Question: I'm trying to save a video I recorded with google glass using surfaceView & android camera api, but I can't see the result file when I connect the glass to windows.
on ADB it's there:
'''
shell@android:/sdcard/pictures $ ls
ls
myVideo_1393761357271.mp4
myVideo_1393761421585.mp4
myVideo_1393761466723.mp4
shell@android:/sdcard/pictures $
'''
but on windows explorer my videos are not seen. even when I tried to create a directory it is not shown on windows. I tried the DCIM folder also, and same thing there.

How can I create a video file in a directory which is visible to the user?
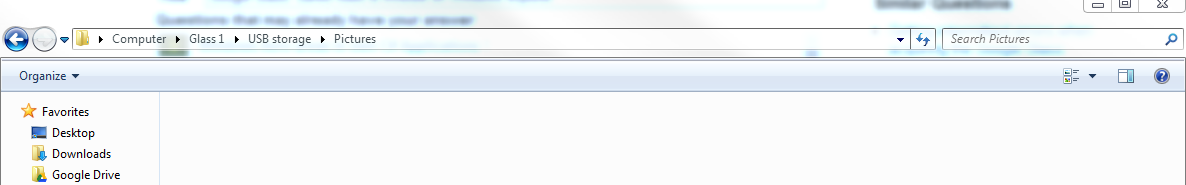
Answer: Ok, The problem was solved by itself. but only a long while after. there is a strange delay between the time of the file creation until it appears in the windows explorer. I tried disconnecting & reconnecting the glasses but none of it worked. today (one day after) I connected the glasses and there it was.